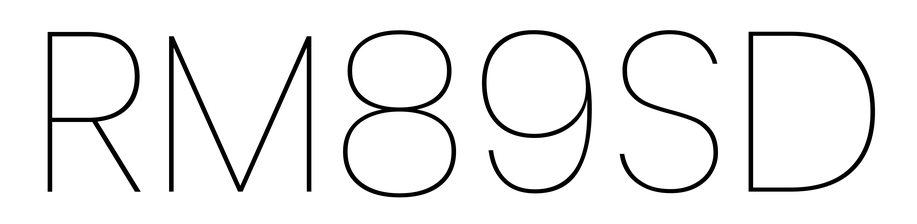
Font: Poppins-Thin